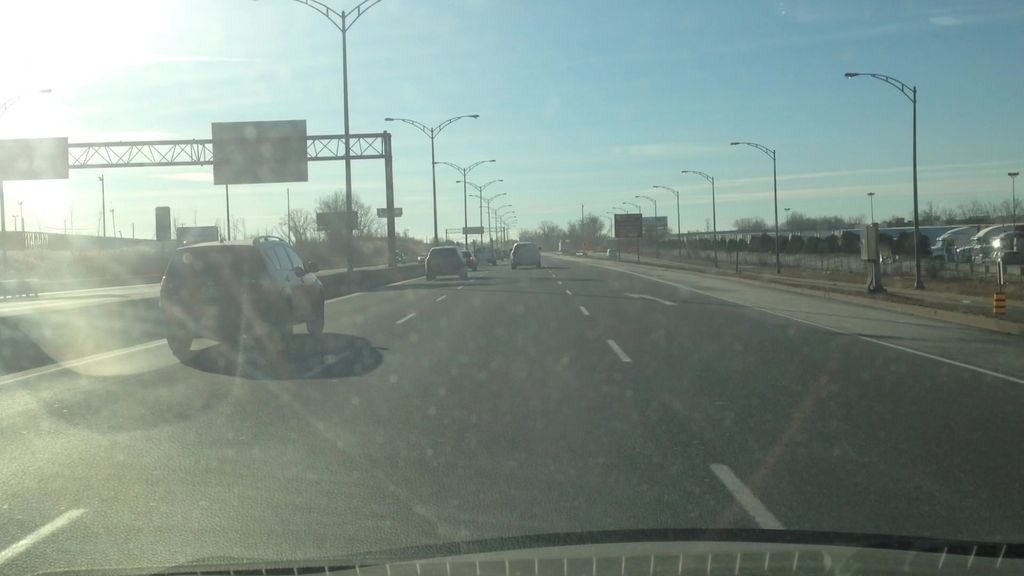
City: montreal